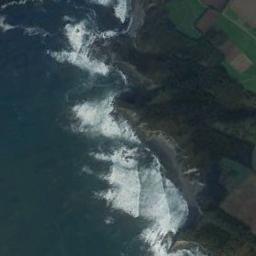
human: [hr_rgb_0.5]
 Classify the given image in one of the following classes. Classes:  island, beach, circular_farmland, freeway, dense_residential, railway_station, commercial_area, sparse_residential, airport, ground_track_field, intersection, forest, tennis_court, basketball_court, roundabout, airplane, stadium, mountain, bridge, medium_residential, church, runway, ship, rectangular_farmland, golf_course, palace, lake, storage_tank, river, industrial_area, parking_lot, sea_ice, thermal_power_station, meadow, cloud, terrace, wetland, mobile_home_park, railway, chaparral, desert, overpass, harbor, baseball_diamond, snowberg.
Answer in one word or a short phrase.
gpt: beach